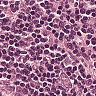
Metastatic tissue present: no